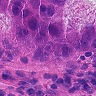
Metastatic tissue present: yes